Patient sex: F
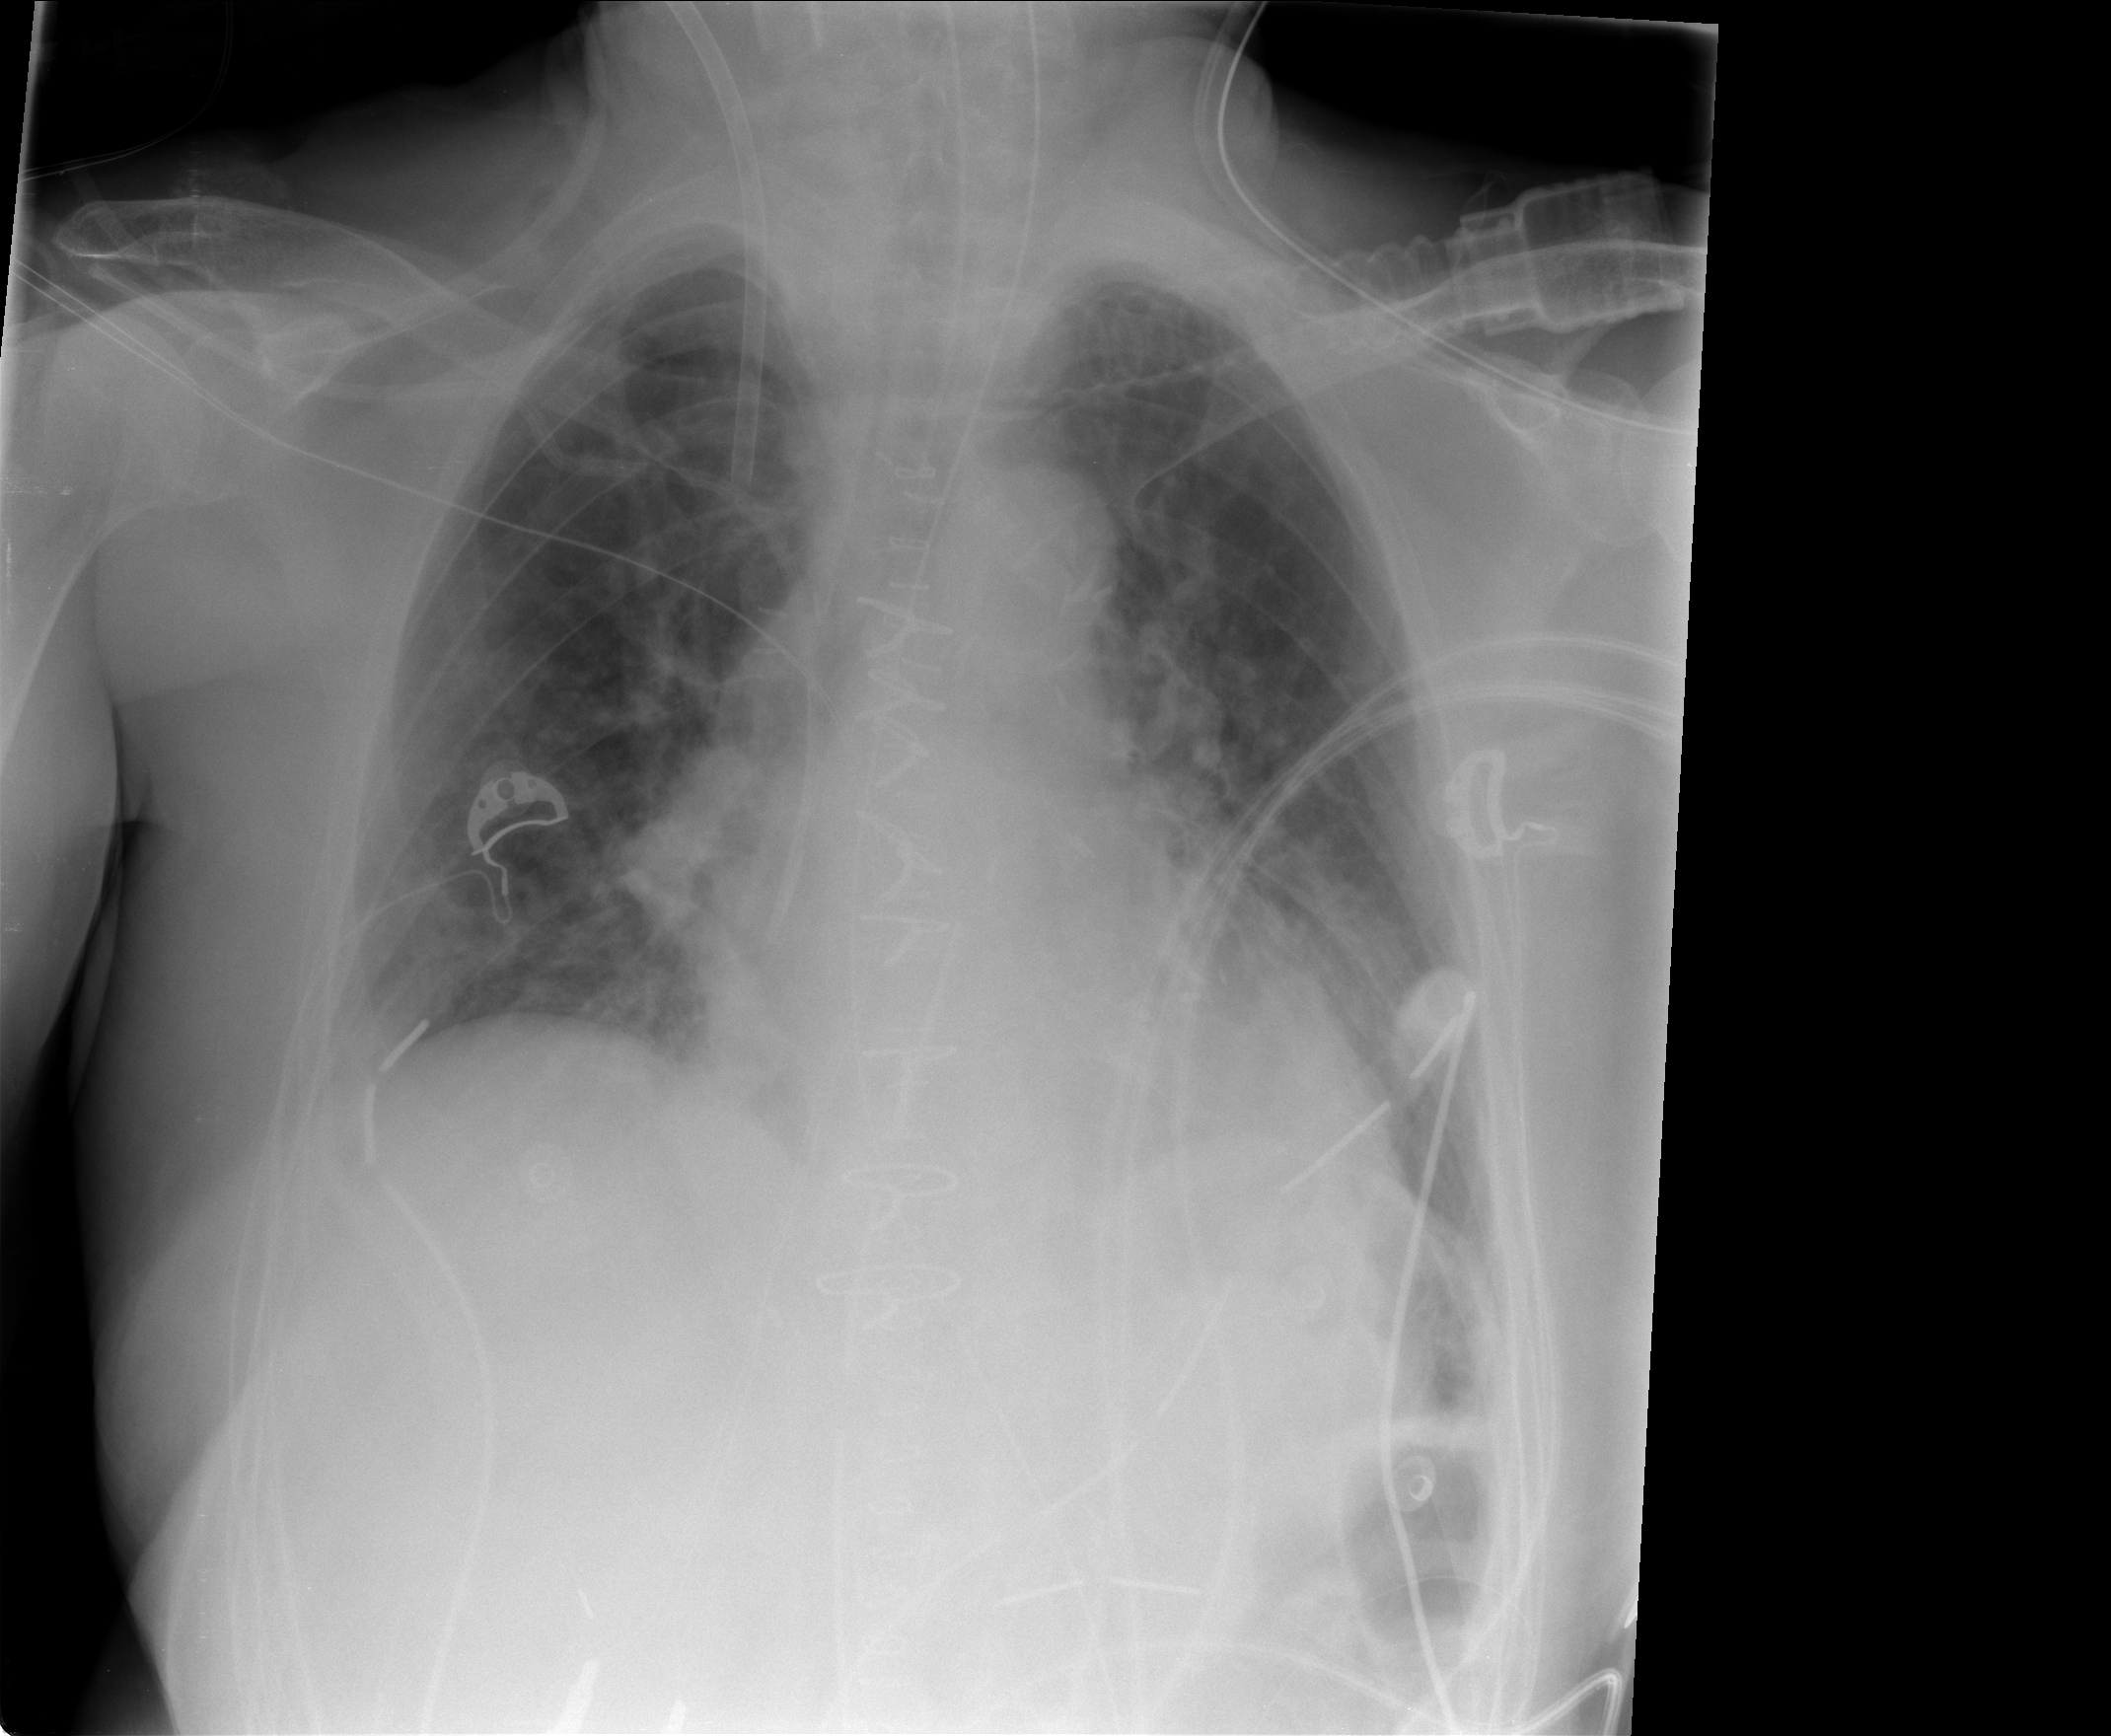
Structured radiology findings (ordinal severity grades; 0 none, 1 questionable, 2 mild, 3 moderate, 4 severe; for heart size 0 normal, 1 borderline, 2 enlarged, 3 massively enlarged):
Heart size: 0
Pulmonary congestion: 2
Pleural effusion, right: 1
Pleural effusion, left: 1
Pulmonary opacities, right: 1
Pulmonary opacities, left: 1
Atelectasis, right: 2
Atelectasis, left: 2